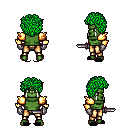
a pixel art fantasy rpg character, male body template, orc, green skin, gold arm armor, gold greaves, green curly afro hairstyle, metal gloves, black slippers, dagger, four views (front, back, left, right), 2x2 character sprite sheet, small pixel art, hard edges, no anti-aliasing